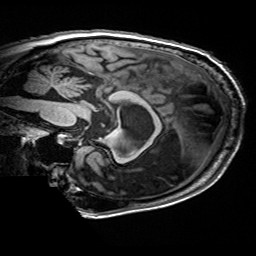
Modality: T1w
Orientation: sagittal
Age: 76
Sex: male
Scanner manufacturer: siemens
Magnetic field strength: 3 T
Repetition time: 2.2 s
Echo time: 0.00245 s